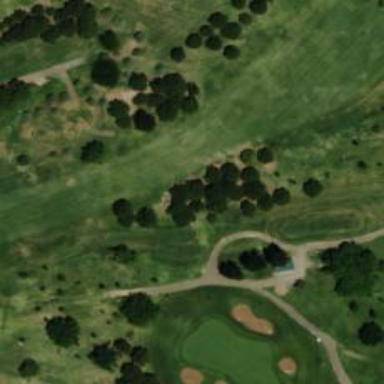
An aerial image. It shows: Well-maintained path for golf carts. The track type is grade1.